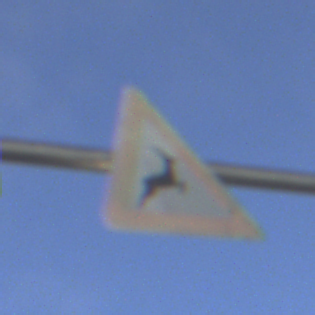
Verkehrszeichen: WildwechselLinks
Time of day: SunriseSunset
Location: Outdoor (Nature)
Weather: PartlyCloudy
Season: NotSpecified
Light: Natural